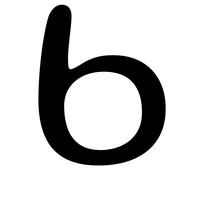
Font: Gluten_Light